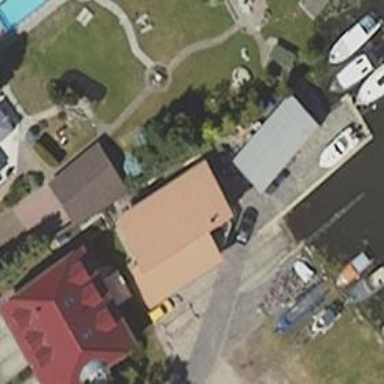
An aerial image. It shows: Shed.